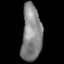
Tissue: lung
Cell type: T cells
Senescence score: 0.2377
Nuclear area (px): 1108
Mean DAPI intensity: 132.768